Field crop: tomato
Growth stage: 2
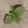
Species: solanum